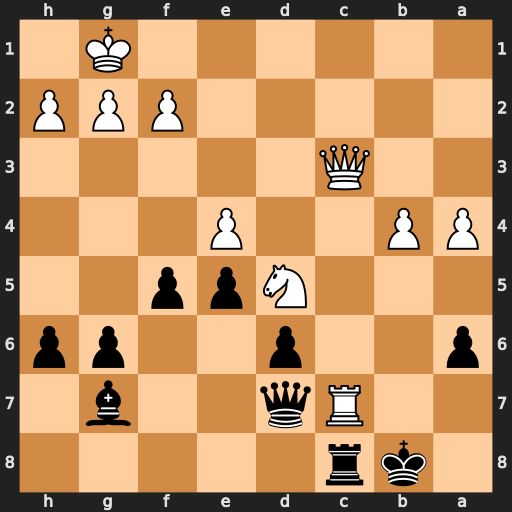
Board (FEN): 1kr5/2Rq2b1/p2p2pp/3Npp2/PP2P3/2Q5/5PPP/6K1
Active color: b
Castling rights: -
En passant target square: -
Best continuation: Rxc7 Nxc7 Qxc7